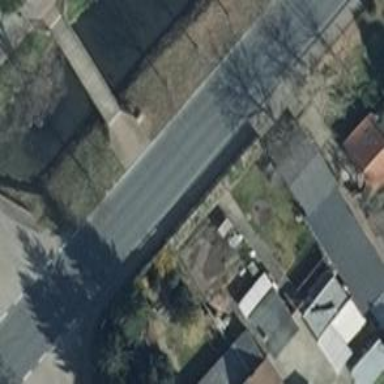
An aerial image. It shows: Left sidewalk along asphalt tertiary road.